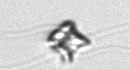
Label: Pyramimonas_longicauda